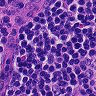
Metastatic tissue present: no